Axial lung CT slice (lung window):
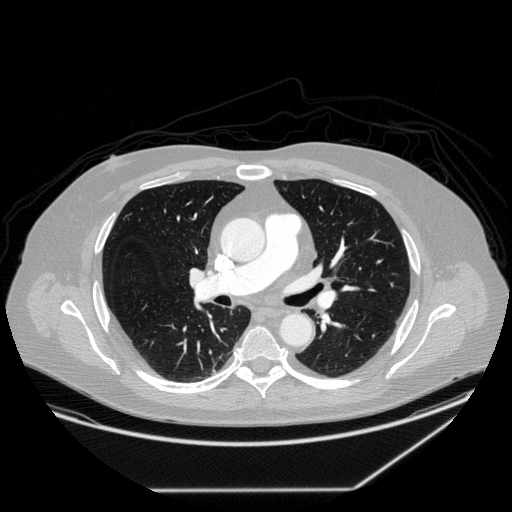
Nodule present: no